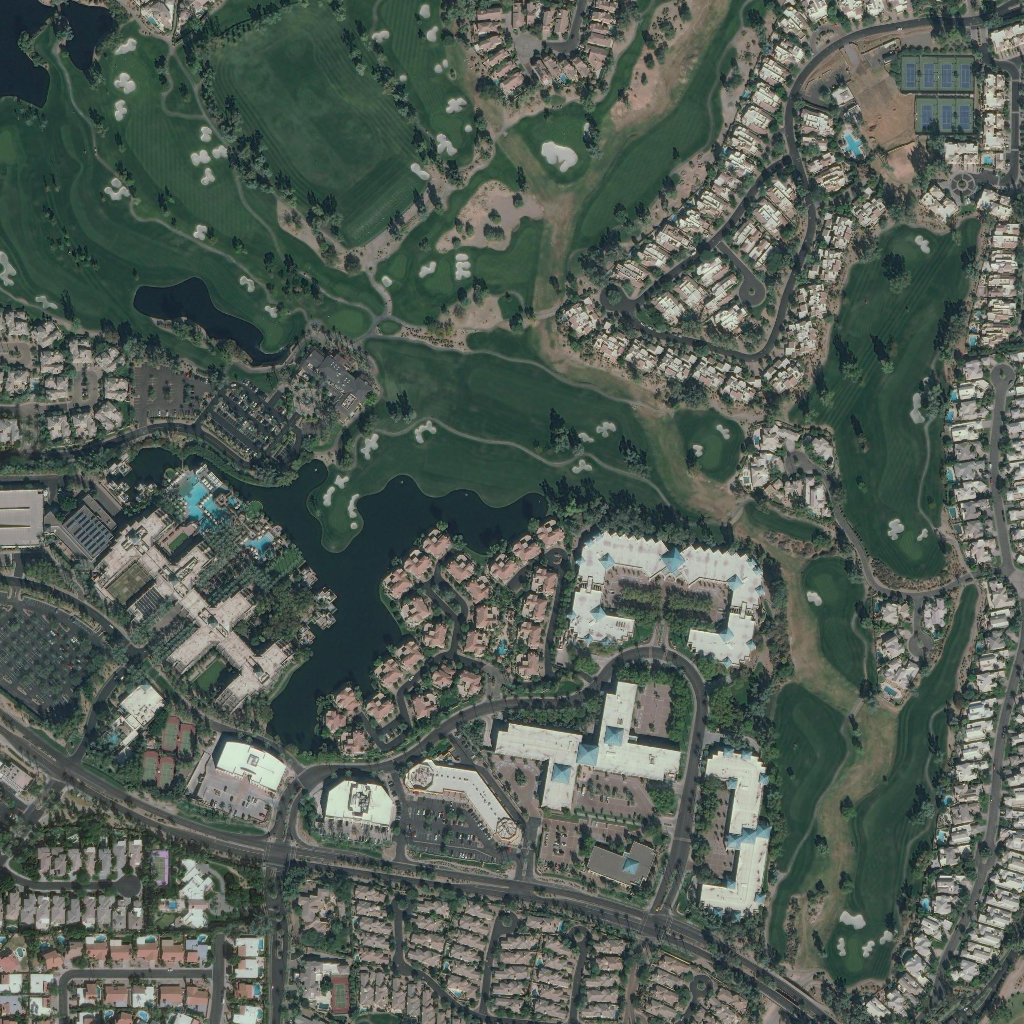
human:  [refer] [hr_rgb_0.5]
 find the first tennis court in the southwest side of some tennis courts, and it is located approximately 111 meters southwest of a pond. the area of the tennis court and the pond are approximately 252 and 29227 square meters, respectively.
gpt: <box>[[13, 73, 15, 76, 0]]</box>